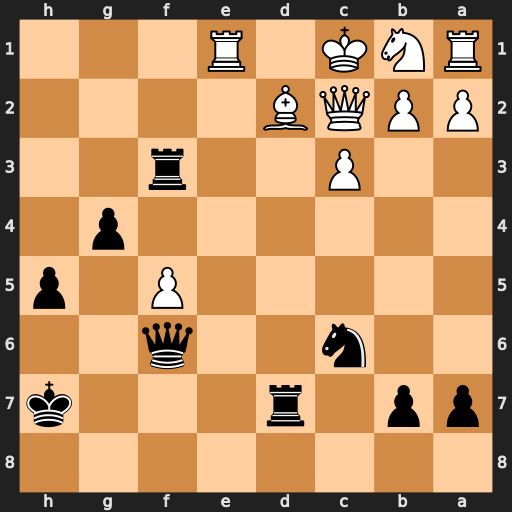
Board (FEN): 8/pp1r3k/2n2q2/5P1p/6p1/2P2r2/PPQB4/RNK1R3
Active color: b
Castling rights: -
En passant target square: -
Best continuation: Ne5 Rxe5 Qxe5